Question: i m trying to check the number exist in the contact list, i use the below code but i always getting error at this line
'''
Cursor cur = this.getContentResolver().query(lookupUri,mPhoneNumberProjection, null, null, null);
'''
can anyone help me to find out the problem, i had given the permission to read my contact in manifest
'''
public String getContactName(String number)
{
String name = null;
Uri lookupUri = Uri.withAppendedPath(PhoneLookup.CONTENT_FILTER_URI, Uri.encode(number));
String[] mPhoneNumberProjection = { PhoneLookup._ID, PhoneLookup.NUMBER, PhoneLookup.DISPLAY_NAME };
Cursor cur = this.getContentResolver().query(lookupUri,mPhoneNumberProjection, null, null, null);
try
{
if (cur.moveToFirst())
{
name = cur.getString(cur.getColumnIndex(PhoneLookup.DISPLAY_NAME));
return name;
}
}
finally
{
if (cur != null)
cur.close();
}
return "unknown number";
}
'''
this is my error log!
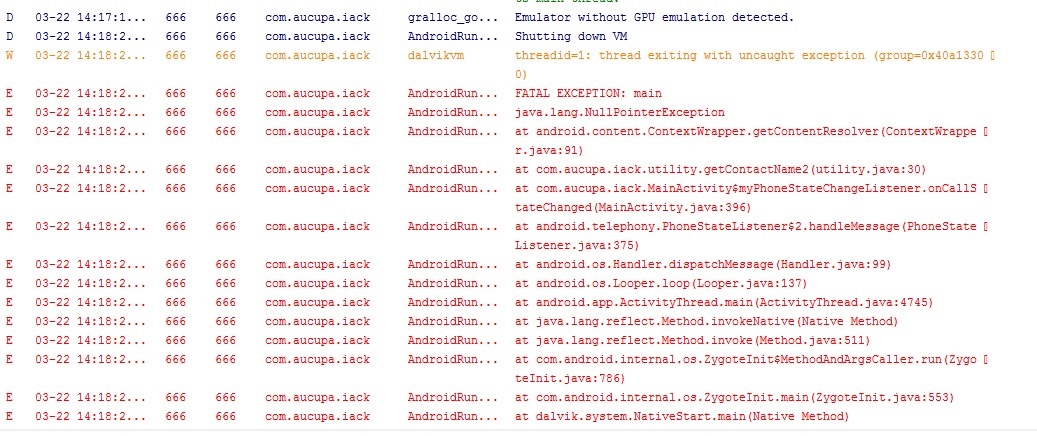
Answer: Try this code:(use context)
'''
public boolean contactExists(Context context, String number) {
/// number is the phone number
Uri lookupUri = Uri.withAppendedPath(PhoneLookup.CONTENT_FILTER_URI, Uri.encode(number));
String[] mPhoneNumberProjection = { PhoneLookup._ID, PhoneLookup.NUMBER, PhoneLookup.DISPLAY_NAME };
Cursor cur = context.getContentResolver().query(lookupUri,mPhoneNumberProjection, null, null, null);
try {
if (cur.moveToFirst()) {
return true;
}
}
finally {
if (cur != null){
cur.close();
}
return false;
}
}
'''